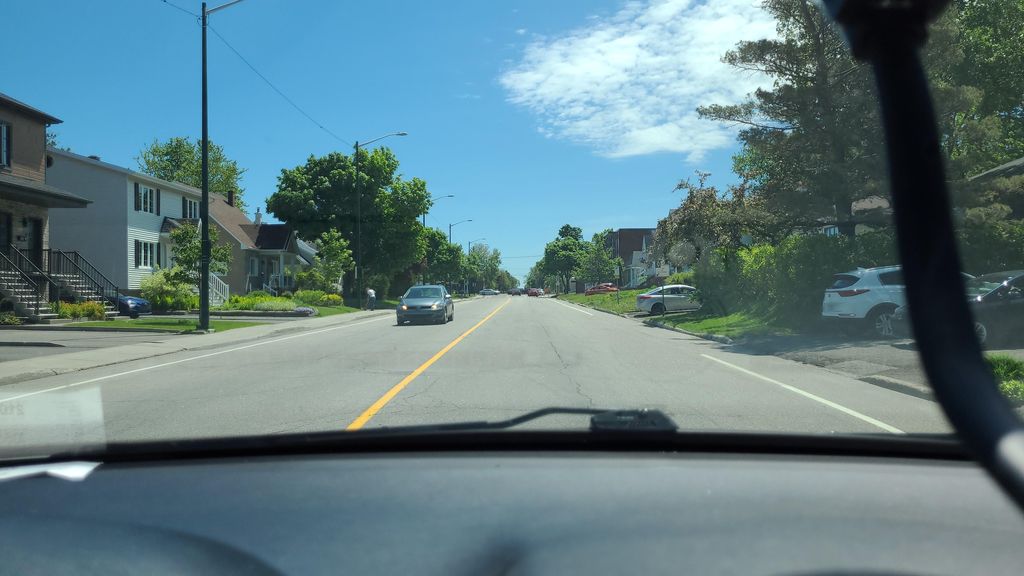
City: quebec_city